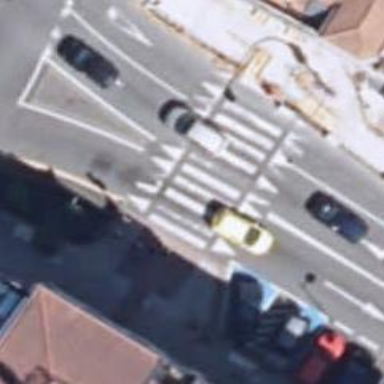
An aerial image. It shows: Marked crossing on the road.